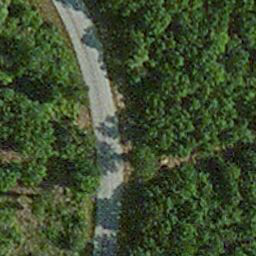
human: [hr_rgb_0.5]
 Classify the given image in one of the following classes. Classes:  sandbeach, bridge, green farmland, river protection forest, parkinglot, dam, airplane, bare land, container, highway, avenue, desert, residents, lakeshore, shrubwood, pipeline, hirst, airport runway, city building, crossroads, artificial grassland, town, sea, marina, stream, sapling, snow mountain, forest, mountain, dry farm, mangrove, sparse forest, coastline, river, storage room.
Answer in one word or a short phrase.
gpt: avenue